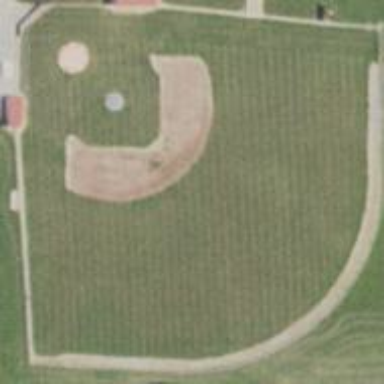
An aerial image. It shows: Baseball pitch for leisure land activities.